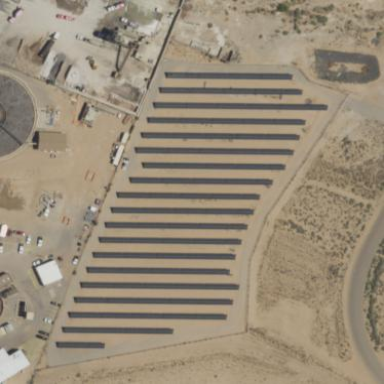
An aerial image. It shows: Solar power plant utilizing photovoltaic technology to produce electricity.